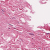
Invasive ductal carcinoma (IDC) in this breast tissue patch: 0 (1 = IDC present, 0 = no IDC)